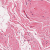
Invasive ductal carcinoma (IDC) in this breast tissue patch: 0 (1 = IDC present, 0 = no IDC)